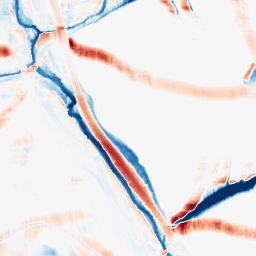
Category: morphological
Decomposition family: morphological_rect
Decomposition parameters: operation: average
width: 20
height: 20
Upsampling method: bspline
Upsampling parameters: scale: 8
Upsampling scale: 8